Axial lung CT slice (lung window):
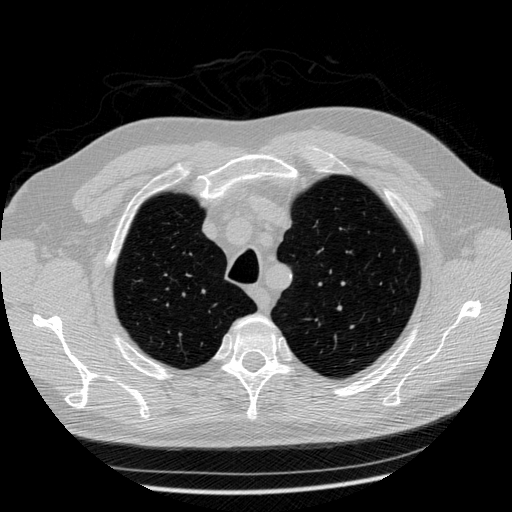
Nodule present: no